Question: How can I show ms outlook's notification like popup in java swing? is it possible? any other alternative for this?

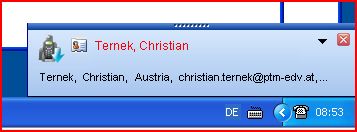
Answer: Here is your notification Popup:

Code with example:
'''
import java.awt.Color;
import java.awt.Container;
import java.awt.Dimension;
import java.awt.Graphics;
import java.awt.Graphics2D;
import java.awt.GridBagConstraints;
import java.awt.GridBagLayout;
import java.awt.Insets;
import java.awt.LinearGradientPaint;
import java.awt.Toolkit;
import java.awt.event.ActionEvent;
import javax.swing.AbstractAction;
import javax.swing.JButton;
import javax.swing.JDialog;
import javax.swing.JLabel;
import javax.swing.JPanel;
import javax.swing.SwingUtilities;
import javax.swing.UIManager;
public class NotificationPopup extends JDialog {
private final LinearGradientPaint lpg;
public NotificationPopup() {
setUndecorated(true);
setSize(300, 100);
// size of the screen
final Dimension screenSize = Toolkit.getDefaultToolkit().getScreenSize();
// height of the task bar
final Insets scnMax = Toolkit.getDefaultToolkit().getScreenInsets(
getGraphicsConfiguration());
final int taskBarSize = scnMax.bottom;
setLocation(screenSize.width - getWidth(), screenSize.height - taskBarSize
- getHeight());
// background paint
lpg = new LinearGradientPaint(0, 0, 0, getHeight() / 2, new float[] { 0f,
0.3f, 1f }, new Color[] { new Color(0.8f, 0.8f, 1f),
new Color(0.7f, 0.7f, 1f), new Color(0.6f, 0.6f, 1f) });
// blue background panel
setContentPane(new BackgroundPanel());
}
private class BackgroundPanel extends JPanel {
public BackgroundPanel() {
setOpaque(true);
}
@Override
protected void paintComponent(final Graphics g) {
final Graphics2D g2d = (Graphics2D) g;
// background
g2d.setPaint(lpg);
g2d.fillRect(1, 1, getWidth() - 2, getHeight() - 2);
g2d.setColor(Color.BLACK);
// border
g2d.drawRect(0, 0, getWidth() - 1, getHeight() - 1);
}
}
public static void main(final String[] args) {
SwingUtilities.invokeLater(new Runnable() {
@Override
public void run() {
try {
UIManager.setLookAndFeel(UIManager.getSystemLookAndFeelClassName());
} catch (final Exception e1) {
e1.printStackTrace();
}
final NotificationPopup f = new NotificationPopup();
final Container c = f.getContentPane();
c.setLayout(new GridBagLayout());
final GridBagConstraints constraints = new GridBagConstraints();
constraints.gridx = 0;
constraints.gridy = 0;
constraints.weightx = 1.0f;
constraints.weighty = 1.0f;
constraints.insets = new Insets(5, 5, 5, 5);
constraints.fill = GridBagConstraints.BOTH;
final JLabel l = new JLabel("You have got 2 new Messages.");
l.setOpaque(false);
c.add(l, constraints);
constraints.gridx++;
constraints.weightx = 0f;
constraints.weighty = 0f;
constraints.fill = GridBagConstraints.NONE;
constraints.anchor = GridBagConstraints.NORTH;
final JButton b = new JButton(new AbstractAction("x") {
@Override
public void actionPerformed(final ActionEvent e) {
f.dispose();
}
});
b.setOpaque(false);
b.setMargin(new Insets(1, 4, 1, 4));
b.setFocusable(false);
c.add(b, constraints);
f.setVisible(true);
}
});
}
}
'''